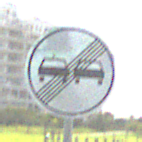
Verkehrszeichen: EndeUeberholverbot
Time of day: MorningAfternoon
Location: Outdoor (Suburban)
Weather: PartlyCloudy
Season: NotSpecified
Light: Natural